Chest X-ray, PA view. Patient: 55 years old, sex F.
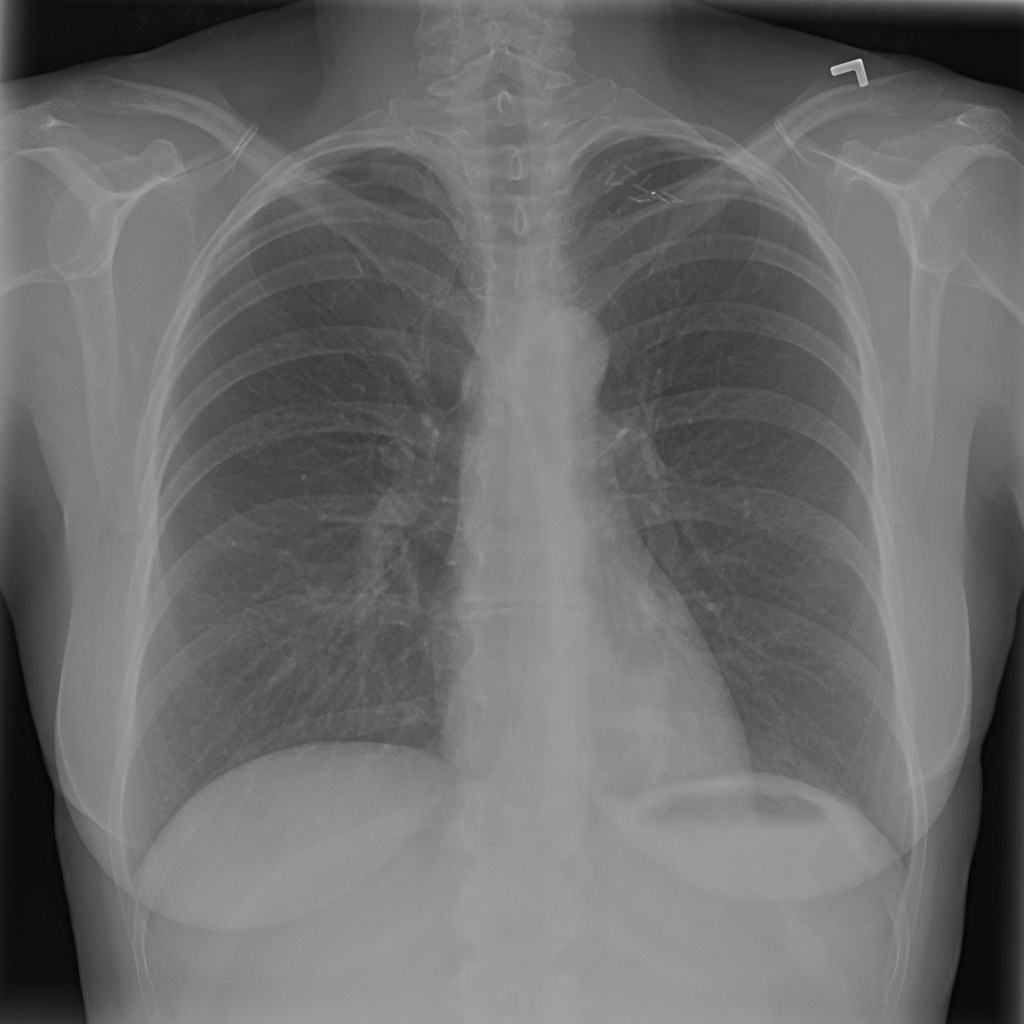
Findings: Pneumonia